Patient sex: M
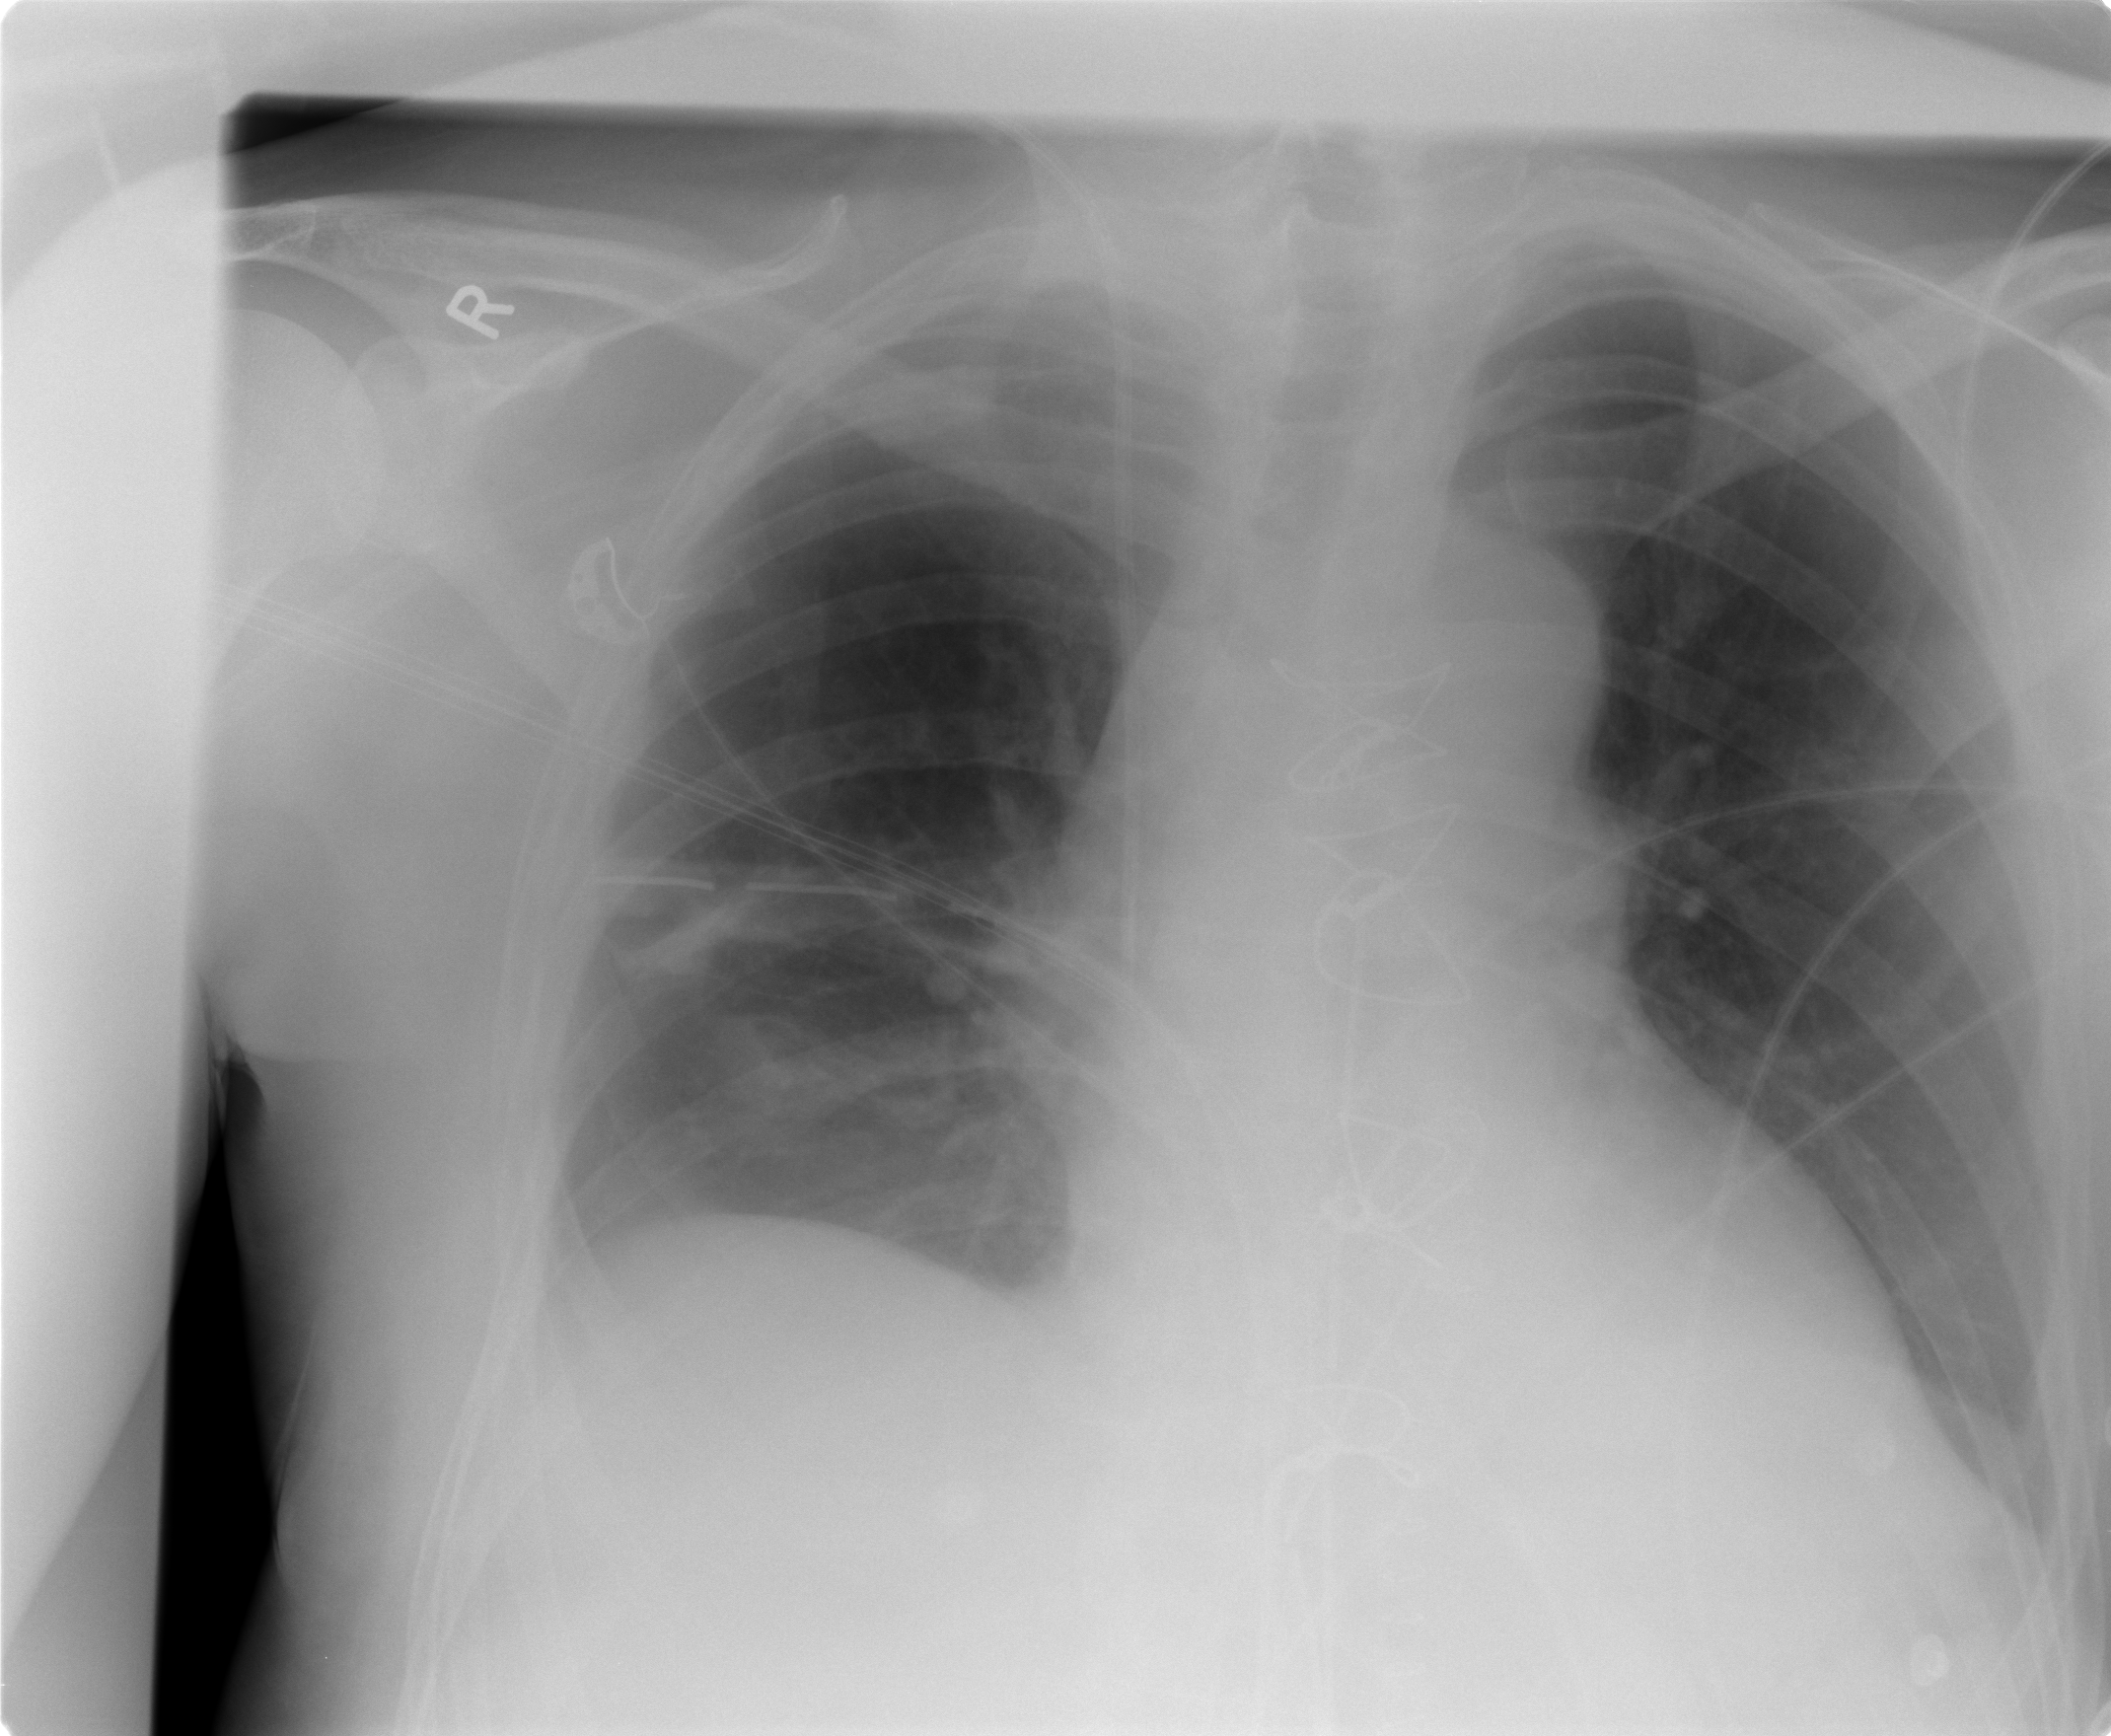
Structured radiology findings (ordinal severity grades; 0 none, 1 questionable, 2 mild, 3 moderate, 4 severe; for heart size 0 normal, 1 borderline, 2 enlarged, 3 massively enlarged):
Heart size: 1
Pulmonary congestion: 0
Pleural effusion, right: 1
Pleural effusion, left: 1
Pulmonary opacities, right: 1
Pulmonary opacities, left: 0
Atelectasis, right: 2
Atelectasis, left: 1